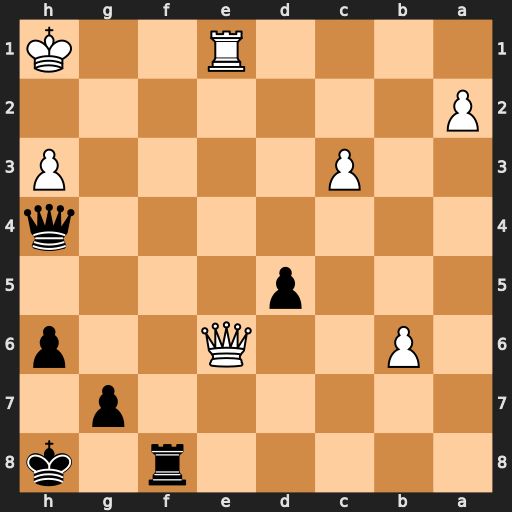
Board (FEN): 5r1k/6p1/1P2Q2p/3p4/7q/2P4P/P7/4R2K
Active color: b
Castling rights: -
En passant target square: -
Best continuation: Rf3 b7 Rxh3+ Qxh3 Qxh3+